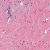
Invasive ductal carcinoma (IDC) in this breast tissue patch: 1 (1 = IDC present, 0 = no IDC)